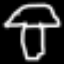
Label: mushroom